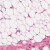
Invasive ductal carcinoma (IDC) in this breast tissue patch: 0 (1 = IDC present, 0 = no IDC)